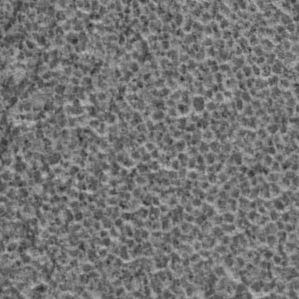
Label: frost